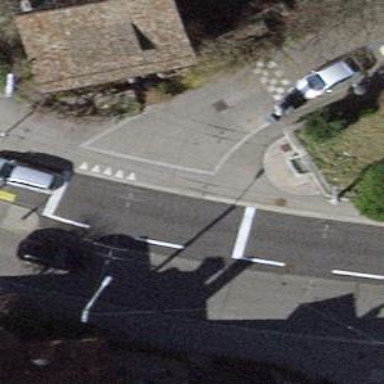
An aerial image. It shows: Unmarked crossing with traffic calming table on the road.